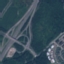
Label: Highway